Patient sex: F
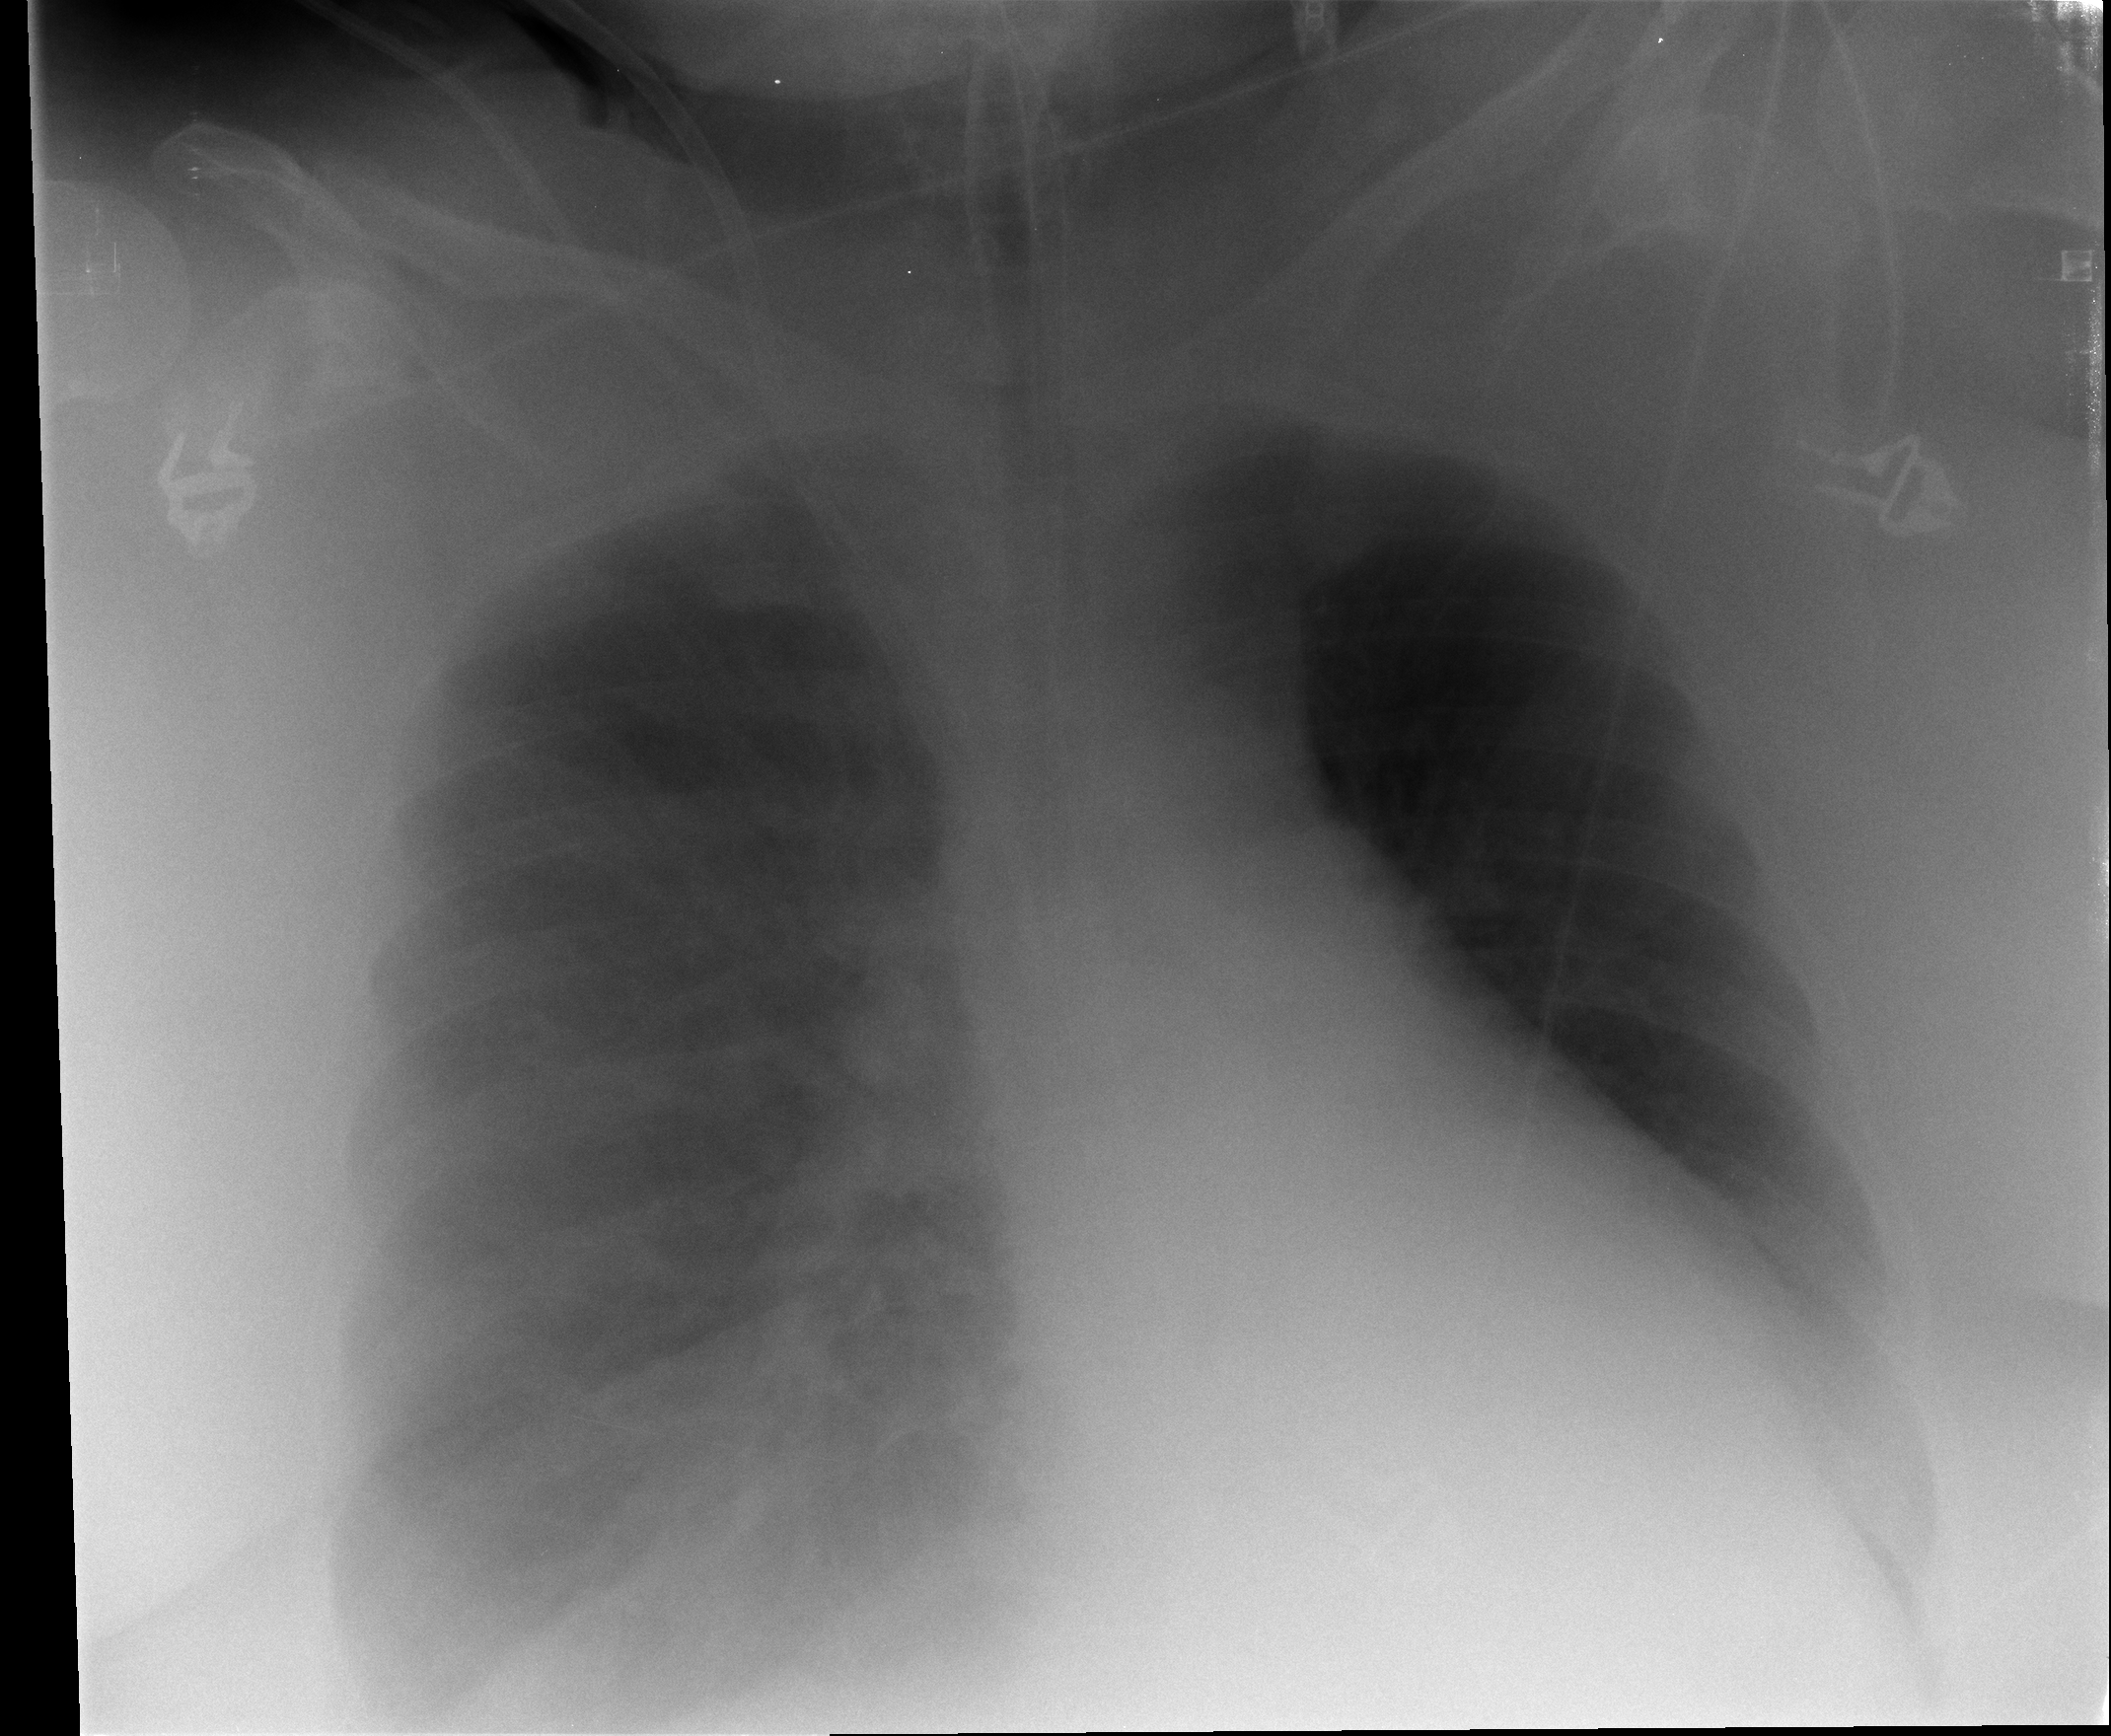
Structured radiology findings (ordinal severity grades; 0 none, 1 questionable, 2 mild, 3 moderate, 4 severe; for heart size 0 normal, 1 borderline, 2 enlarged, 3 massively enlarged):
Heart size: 1
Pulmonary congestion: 0
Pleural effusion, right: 2
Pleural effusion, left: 2
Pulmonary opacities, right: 2
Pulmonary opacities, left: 1
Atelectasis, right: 2
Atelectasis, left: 2